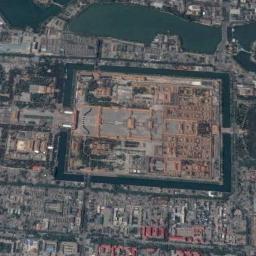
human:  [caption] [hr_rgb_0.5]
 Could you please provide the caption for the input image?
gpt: The orange palace with lots of palaces of different sizes is surrounded by a channel and a river is next to the palace .

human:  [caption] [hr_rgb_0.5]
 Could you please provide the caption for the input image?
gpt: There are many buildings of different shapes and sizes beside the palace .

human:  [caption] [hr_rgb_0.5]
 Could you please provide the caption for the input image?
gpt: One side of the palace is the road and the other side is lush woods .

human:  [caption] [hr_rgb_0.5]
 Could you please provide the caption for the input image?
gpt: The palace is surrounded by buildings next to the water .

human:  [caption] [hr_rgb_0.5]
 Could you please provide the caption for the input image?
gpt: There are brown buildings and brown walls in the palace .